Question: I'm doing a webview application. I have a problem: "Adsense ads appear when using Chrome custom tabs, but adsense ads don't appear when using regular webview."
In normal webview, how are ads allowed?
Example Image

'''
CookieSyncManager.createInstance(getActivity());
CookieManager cookieManager = CookieManager.getInstance();
cookieManager.acceptCookie();
cookieManager.acceptThirdPartyCookies(webView);
cookieManager.setAcceptCookie(true);
CookieSyncManager.createInstance(getActivity());
CookieSyncManager.getInstance().startSync();
webView.getSettings().setRenderPriority(WebSettings.RenderPriority.HIGH);
webView.getSettings().setDisplayZoomControls(false);
webView.getSettings().setAppCacheEnabled(false);
webView.getSettings().setJavaScriptEnabled(true);
webView.getSettings().setCacheMode(WebSettings.LOAD_DEFAULT);
'''
webView.getSettings().setUserAgentString("Mozilla/5.0 (Linux; Android 4.4; Nexus 5 Build/) AppleWebKit/537.36 (KHTML, like Gecko) Version/4.0 Chrome/30.0.0.0 Mobile Safari/537.36");
String url = "<URL>";
webView.loadUrl(url);
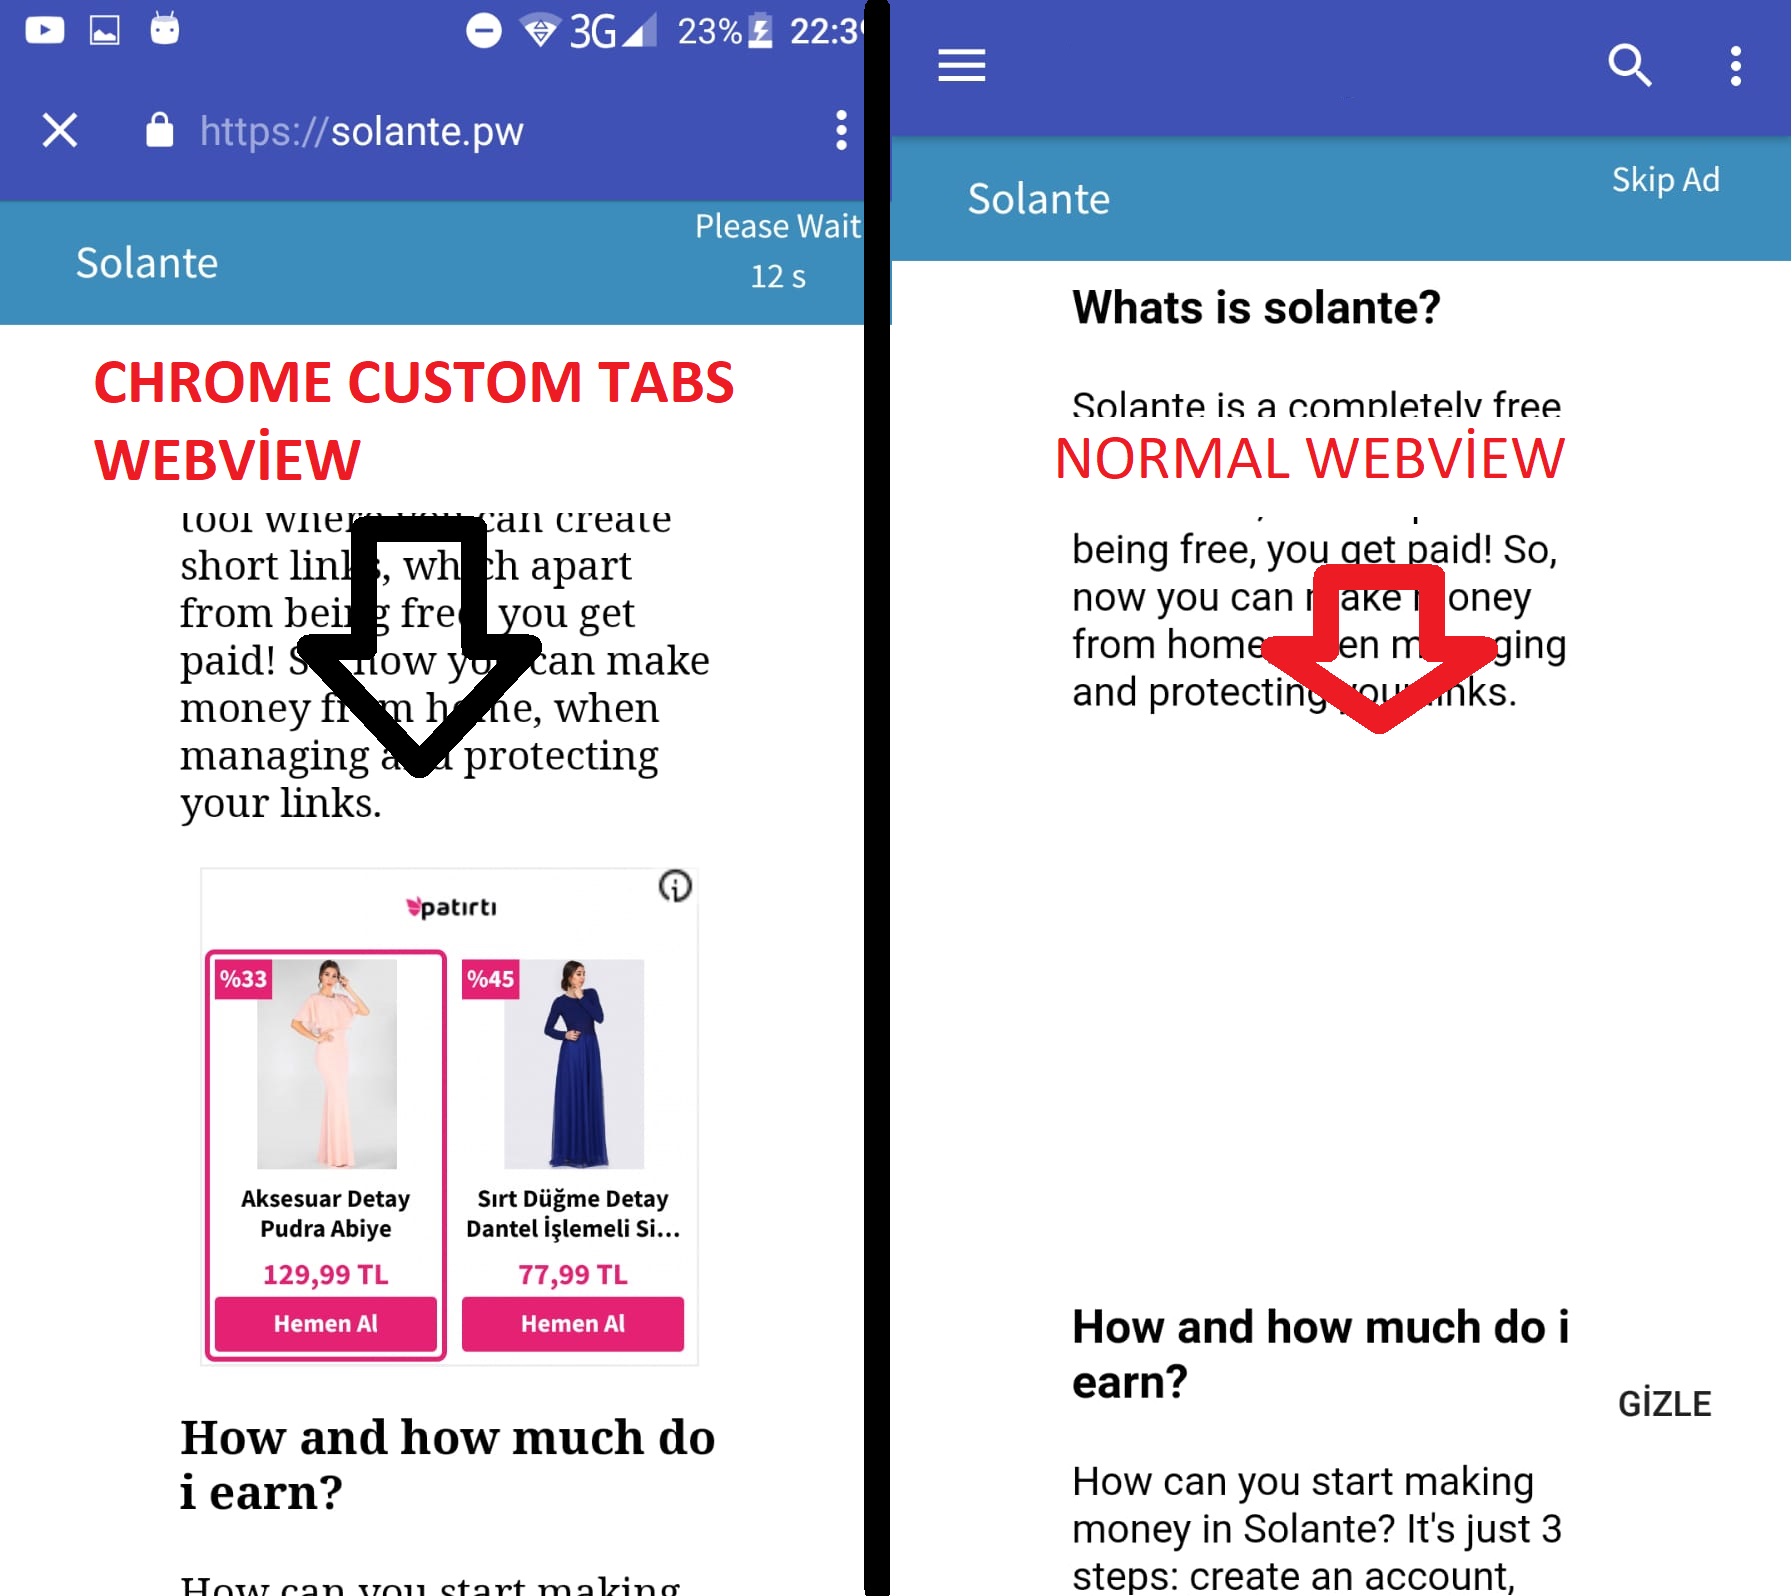
Answer: This maybe a too late answer!
I hope it will help someone.
After some research I tried this solution and it works fine for me.
Just try to set up a desktop user agent to your webview
'''
String DESKTOP_USER_AGENT = "Mozilla/5.0 (X11; Linux x86_64) AppleWebKit/537.36 (KHTML, like Gecko) Chrome/37.0.2049.0 Safari/537.36";
webView.getSettings().setUserAgentString(DESKTOP_USER_AGENT);
'''